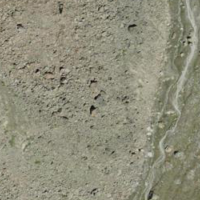
EUNIS habitat code: 48
Species observed at this site:
Gypaetus barbatus